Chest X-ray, AP view. Patient: 52 years old, sex M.
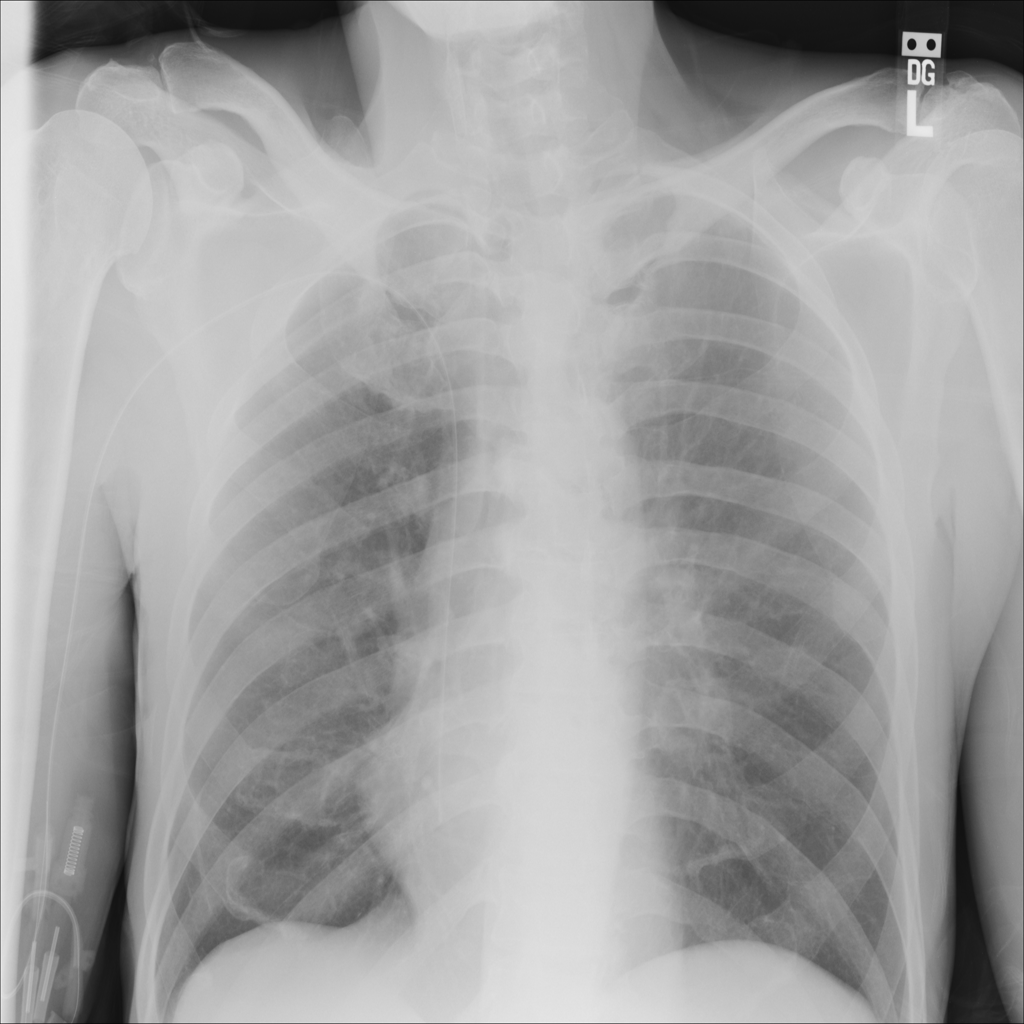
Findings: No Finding